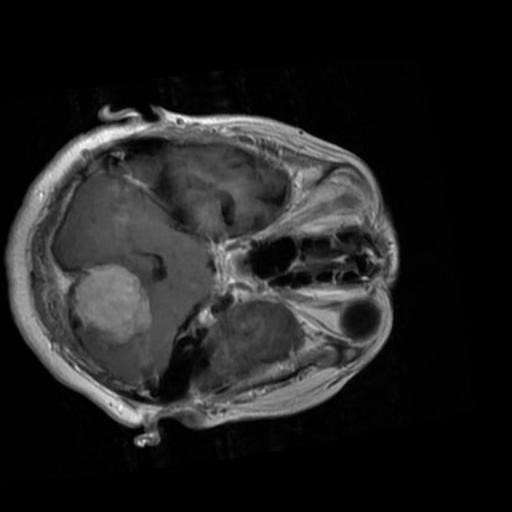
Label: brain_menin